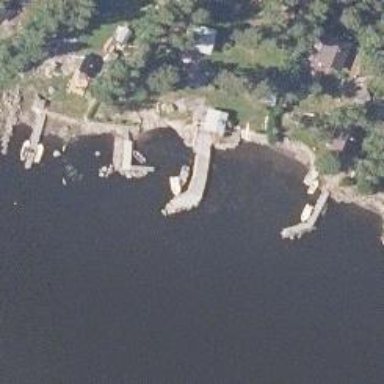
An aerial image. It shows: Pier with mooring facilities.